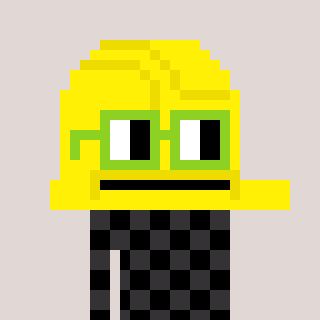
a pixel art character with square light green glasses, a construction helmet-shaped head and a grayscale-colored body on a warm background